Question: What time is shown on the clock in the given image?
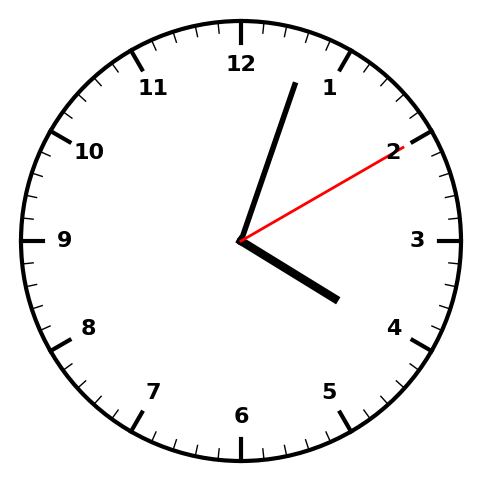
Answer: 04:03:10